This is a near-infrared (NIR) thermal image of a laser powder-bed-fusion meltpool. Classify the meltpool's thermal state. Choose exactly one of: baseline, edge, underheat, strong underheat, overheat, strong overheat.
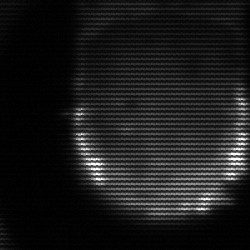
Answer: strong underheat